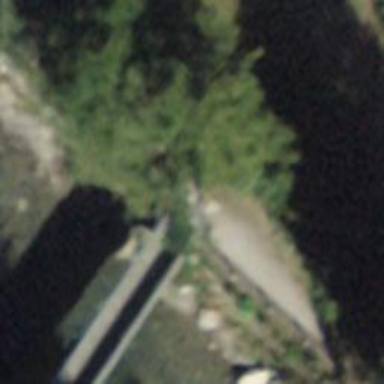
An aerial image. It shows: Footway bridge.